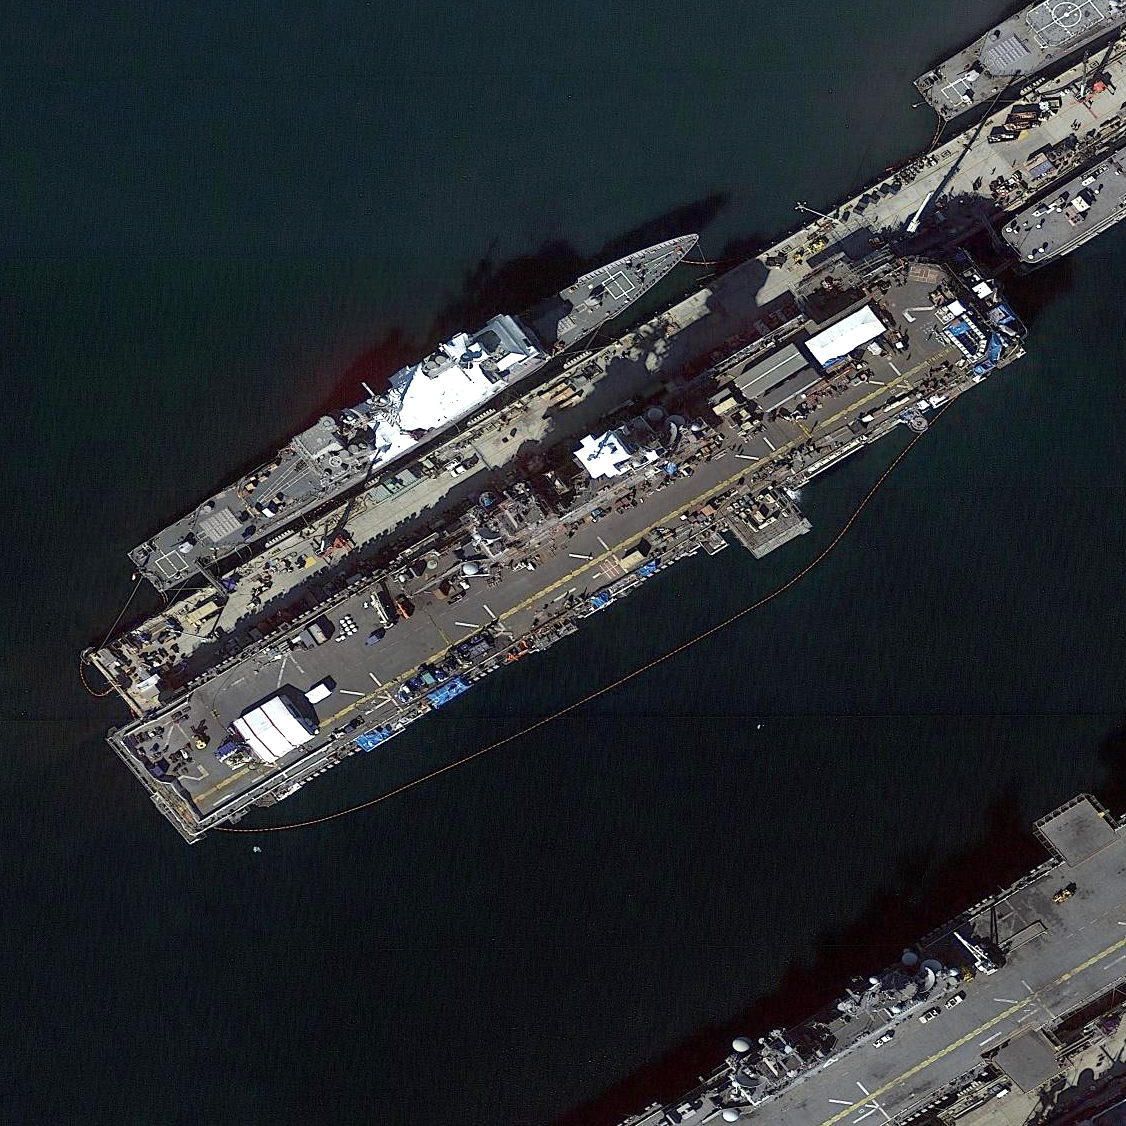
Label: assault